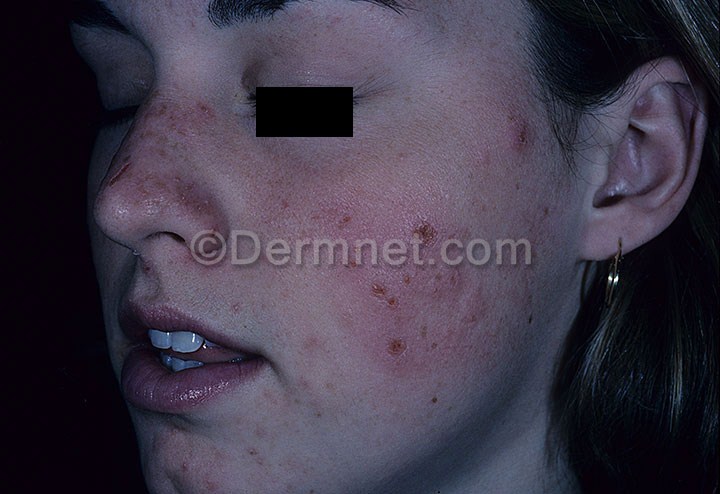
Disease: Acne and Rosacea Photos